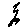
Label: zigzag